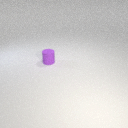
small purple rubber cylinder